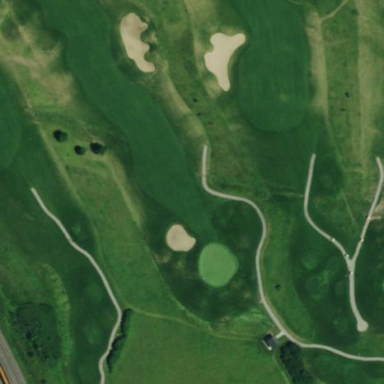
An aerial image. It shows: Golf fairway surrounded by grass.